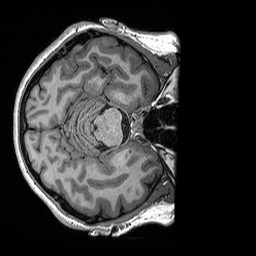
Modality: T1w
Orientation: axial
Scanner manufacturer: siemens
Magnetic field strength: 3 T
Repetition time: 2.3 s
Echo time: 0.00298 s